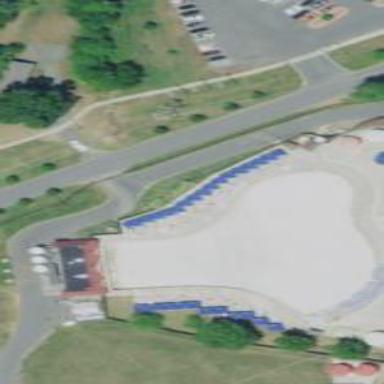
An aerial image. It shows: Popular attraction - wave pool for swimming located in leisure land.